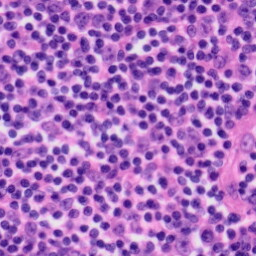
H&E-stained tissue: Tonsil